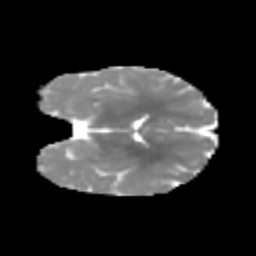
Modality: MD
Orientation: coronal
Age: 6
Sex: female
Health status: healthy